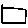
Label: square